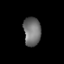
Tissue: lung
Cell type: Epithelial cells
Senescence score: 0.5553
Nuclear area (px): 489
Mean DAPI intensity: 111.922